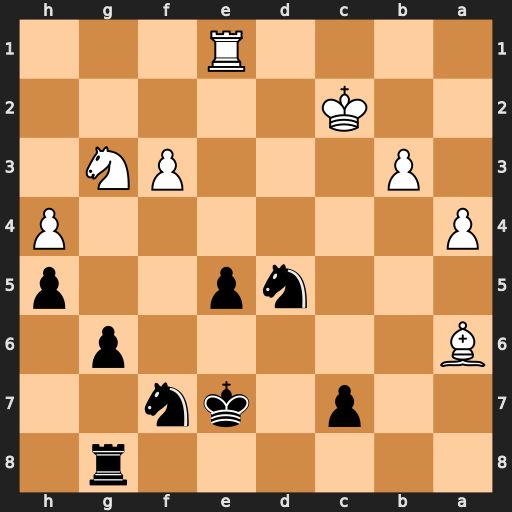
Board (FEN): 6r1/2p1kn2/B5p1/3np2p/P6P/1P3PN1/2K5/4R3
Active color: b
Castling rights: -
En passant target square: -
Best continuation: Nb4+ Kc3 Nxa6